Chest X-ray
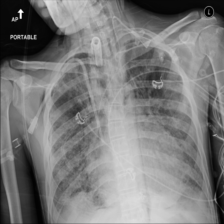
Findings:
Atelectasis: negative
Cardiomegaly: negative
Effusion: negative
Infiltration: positive
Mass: negative
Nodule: positive
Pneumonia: negative
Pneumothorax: positive
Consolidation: negative
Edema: negative
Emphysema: negative
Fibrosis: negative
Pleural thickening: negative
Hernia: negative